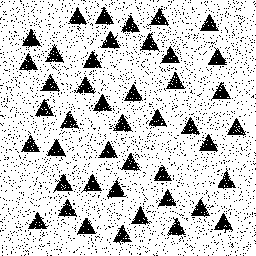
Squares: 0
Triangles: 44
Stars: 0
Total shapes: 44